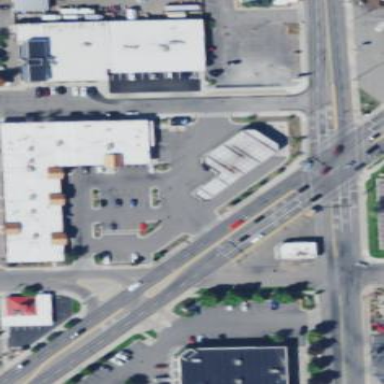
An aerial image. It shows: Retail building.